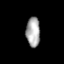
Tissue: prostate
Cell type: Fibroblasts
Senescence score: 0.7205
Nuclear area (px): 408
Mean DAPI intensity: 167.62